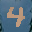
Label: 4